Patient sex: M
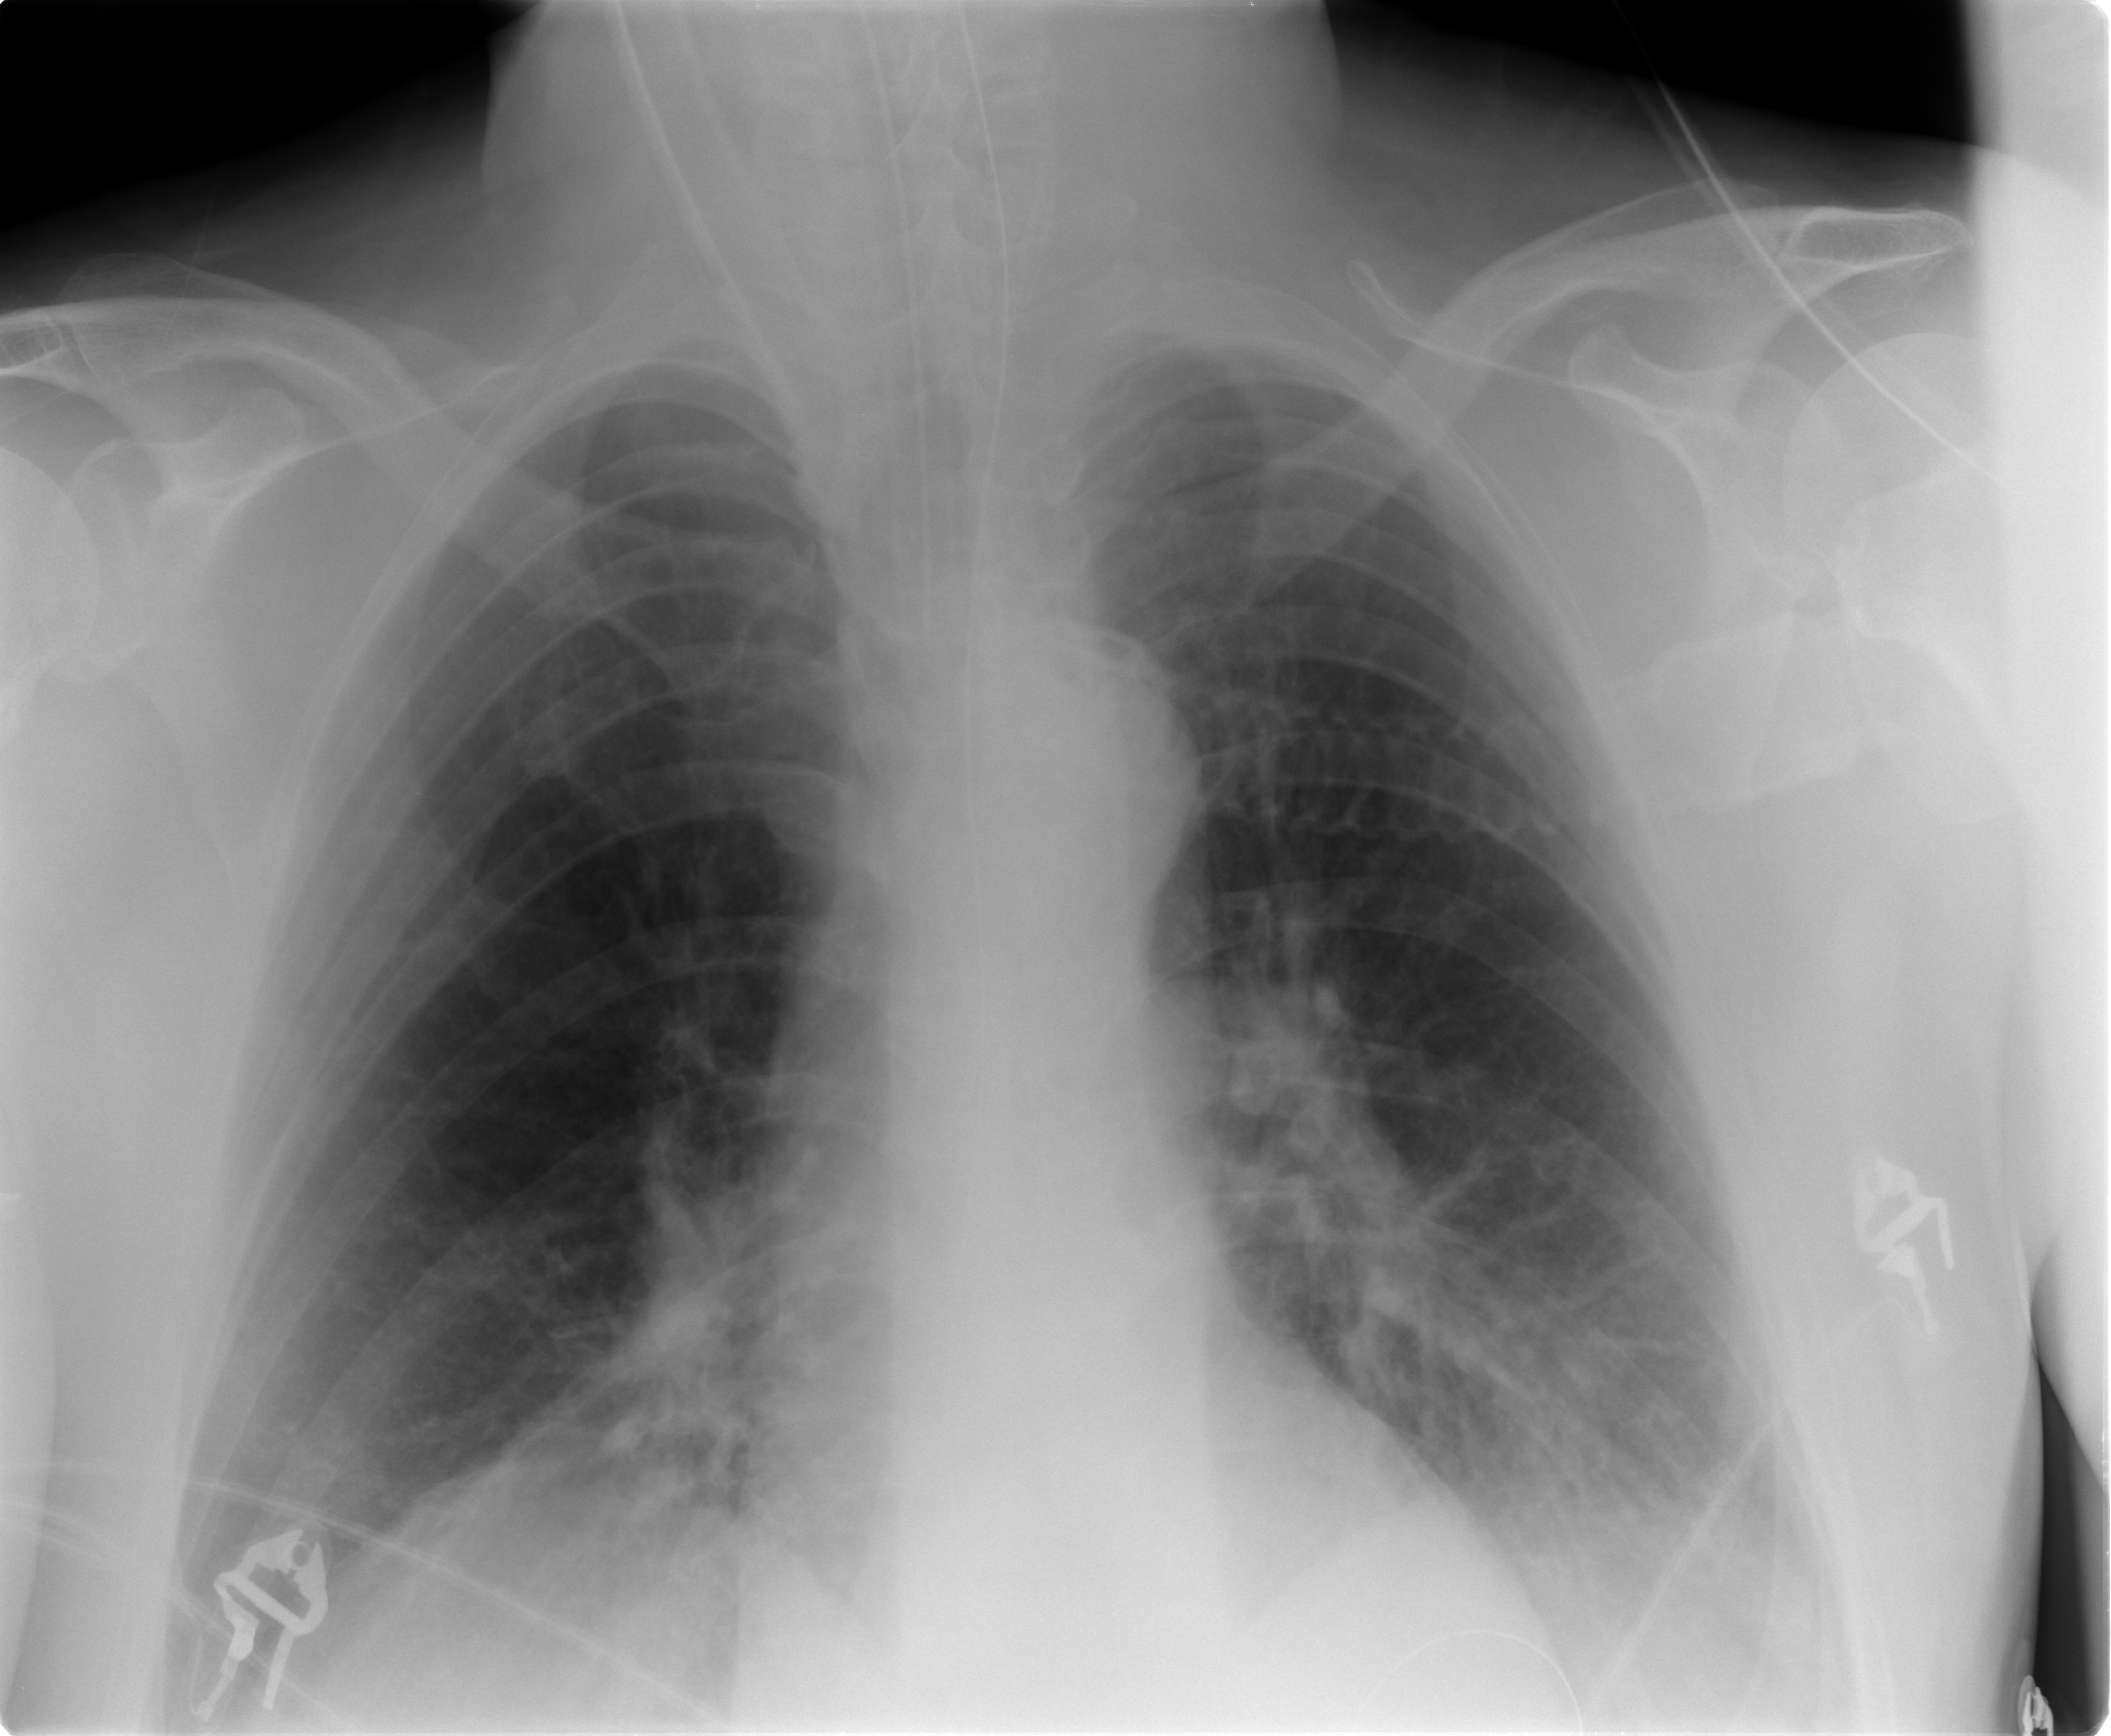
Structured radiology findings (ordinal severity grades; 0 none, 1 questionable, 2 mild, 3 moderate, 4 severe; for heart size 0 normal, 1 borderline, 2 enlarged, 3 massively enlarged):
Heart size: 0
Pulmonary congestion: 1
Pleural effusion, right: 0
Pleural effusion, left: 1
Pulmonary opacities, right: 2
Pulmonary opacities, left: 1
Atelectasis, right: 2
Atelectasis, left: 2